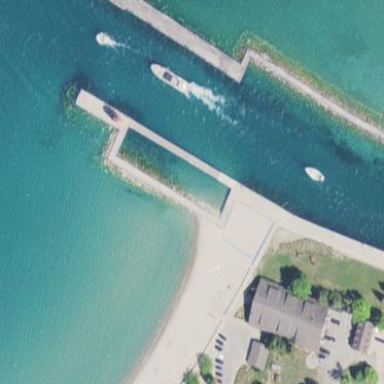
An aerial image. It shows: Breakwater made of concrete.